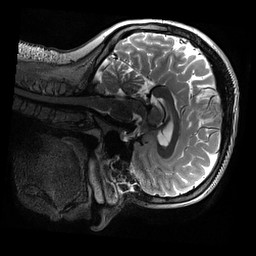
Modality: T2w
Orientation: sagittal
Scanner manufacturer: siemens
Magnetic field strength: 3 T
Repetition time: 3.2 s
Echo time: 0.564 s